Aerial crown-view tile of a tropical tree (Barro Colorado Island, Panama), acquired 20250414:
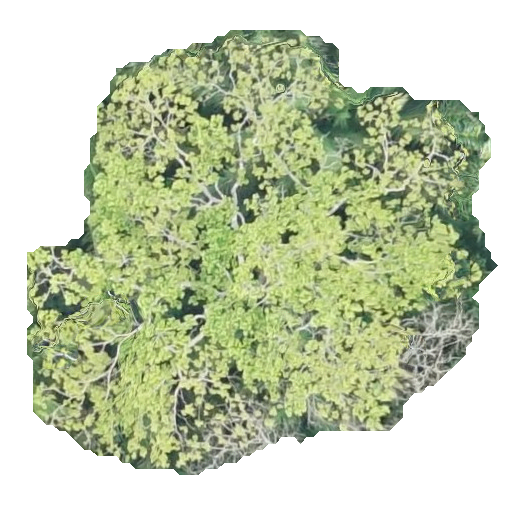
Species: Zanthoxylum ekmanii
GBIF accepted scientific name: Zanthoxylum ekmanii
Crown area: 227.834 m²